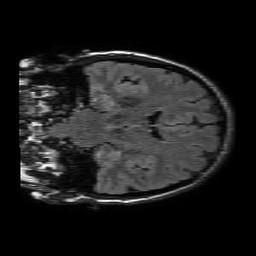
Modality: FLAIR
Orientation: coronal
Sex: female
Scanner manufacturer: philips
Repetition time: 11 s
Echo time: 0.125 s